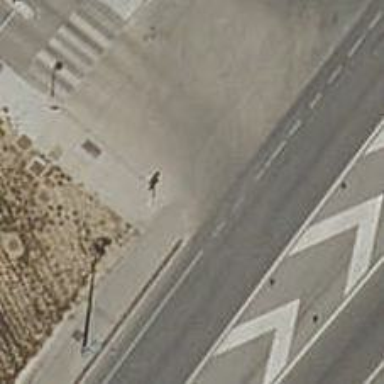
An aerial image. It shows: Zebra crossing on footway.